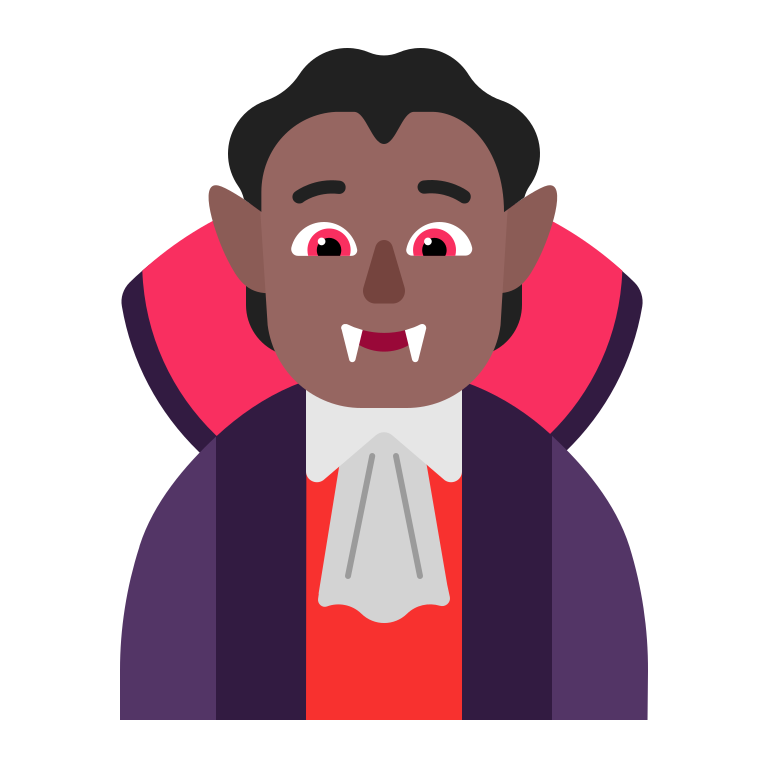
person vampire flat  dark